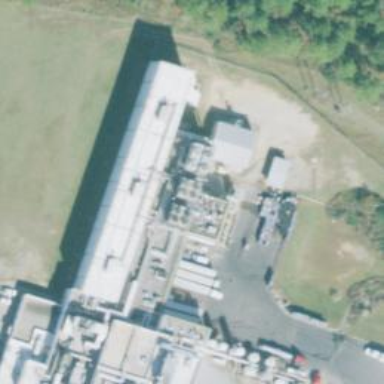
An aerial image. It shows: Industrial substation.